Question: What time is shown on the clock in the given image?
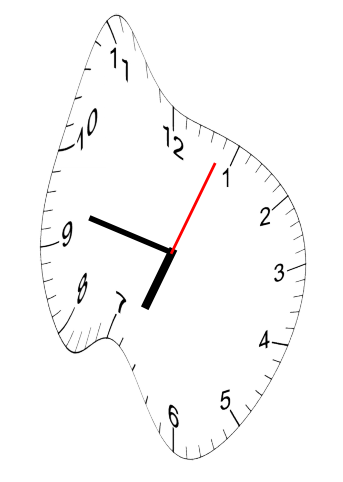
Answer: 06:47:04